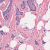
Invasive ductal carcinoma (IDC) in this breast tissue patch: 1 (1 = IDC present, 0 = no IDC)